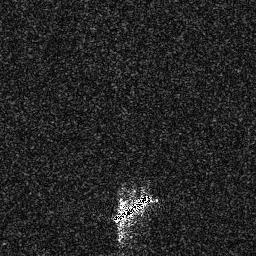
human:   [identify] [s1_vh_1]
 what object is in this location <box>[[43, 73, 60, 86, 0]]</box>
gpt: <ref>1 medium ship at the bottom</ref>